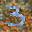
Label: 3